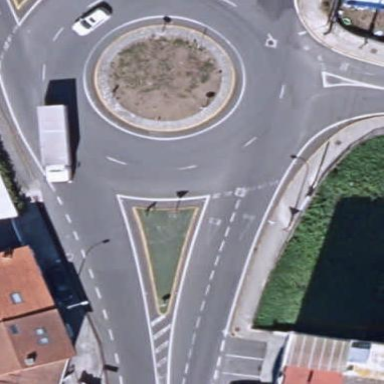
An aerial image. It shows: Secondary road leading to roundabout.